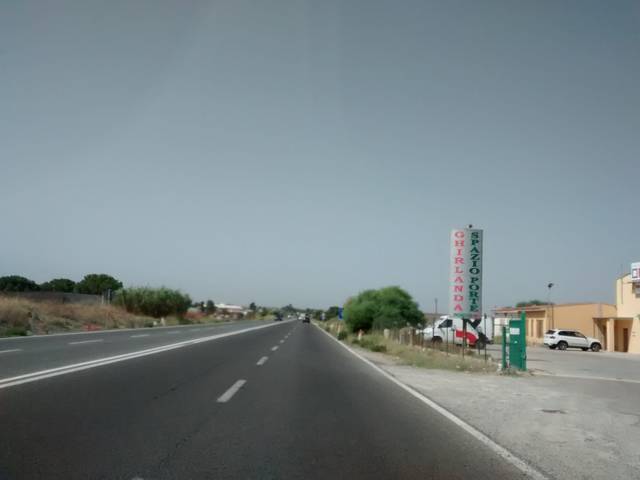
Region: Italy
Coordinates: 39.264, 9.169